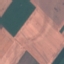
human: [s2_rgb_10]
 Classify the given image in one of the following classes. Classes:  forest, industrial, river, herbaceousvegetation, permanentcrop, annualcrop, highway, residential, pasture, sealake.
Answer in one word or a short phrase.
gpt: AnnualCrop